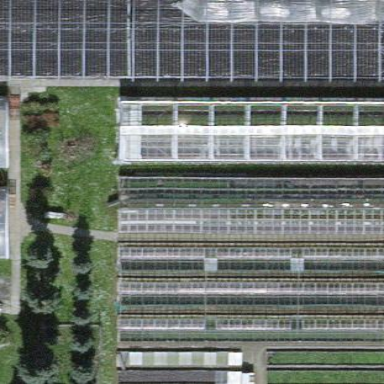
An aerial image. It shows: Greenhouse.